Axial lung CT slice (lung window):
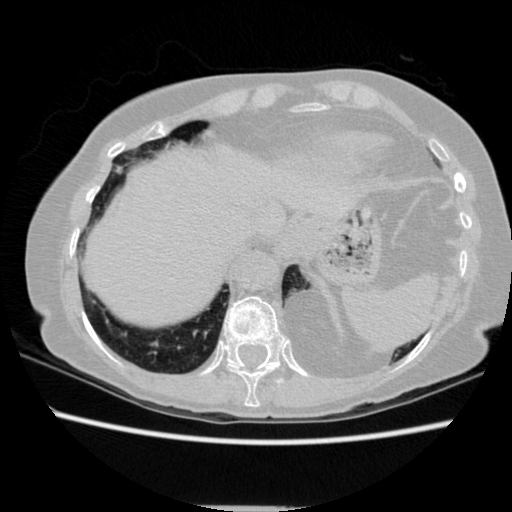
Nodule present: no